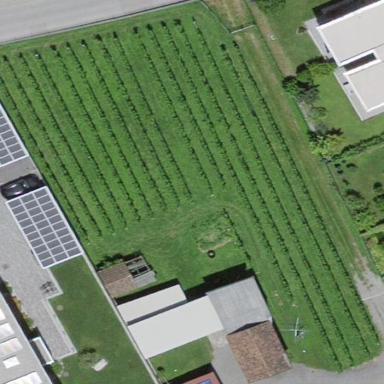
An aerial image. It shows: Vineyard where grapes are grown.